Question: I'm calculating the necessary oints for a bezier curve between to geo location points to draw the line at Google Maps V2. My problem is that it doesn't work correctly if the line has to be drawn 'over the pacific ocean', e.g. start point is in Tokyo and end point is in Vancouver. The points are calculated in the wrong direction (to the east around the earth) and not to the west. Locations points across the Atlantic ocean or Asia are calculated and drawn correct.
Where is the error in my code or my thinking?
Here is the code for calculating:
'''
public static ArrayList<LatLng> bezier(LatLng p1, LatLng p2, double arcHeight, double skew, boolean up){
ArrayList<LatLng> list = new ArrayList<LatLng>();
try {
if(p1.longitude > p2.longitude){
LatLng tmp = p1;
p1 = p2;
p2 = tmp;
}
LatLng c = midPoint(p1, p2, 0);
Log.v(TAG, "P1: " + p1.toString());
Log.v(TAG, "P2: " + p2.toString());
Log.v(TAG, "C: " + c.toString());
double cLat = c.latitude;
double cLon = c.longitude;
//add skew and arcHeight to move the midPoint
if(Math.abs(p1.longitude - p2.longitude) < 0.0001){
if(up){
cLon -= arcHeight;
}else{
cLon += arcHeight;
cLat += skew;
}
}else{
if(up){
cLat += arcHeight;
}else{
cLat -= arcHeight;
cLon += skew;
}
}
list.add(p1);
//calculating points for bezier
double tDelta = 1.0/10;
for (double t = 0; t <= 1.0; t+=tDelta) {
double oneMinusT = (1.0-t);
double t2 = Math.pow(t, 2);
double lon = oneMinusT * oneMinusT * p1.longitude
+ 2 * oneMinusT * t * cLon
+ t2 * p2.longitude;
double lat = oneMinusT * oneMinusT * p1.latitude
+ 2 * oneMinusT * t * cLat
+ t2 * p2.latitude;
Log.v(TAG, "t: " + t + "[" + lat +"|" + lon + "]");
list.add(new LatLng(lat, lon));
}
list.add(p2);
} catch (Exception e) {
Log.e(TAG, "bezier", e);
}
return list;
}
'''
Here is the output from logcat with the calculated points;
'''
P1: lat/lng: (35.76472,140.38639)
P2: lat/lng: (49.19489,-123.17923)
C: lat/lng: (53.760800330485814,-178.27615766444313)
t: 0.0[35.76472|140.38639]
t: 0.1[39.17431615948745|80.39147522040025]
t: 0.2[42.12467250575547|27.871749947378213]
t: 0.3[44.61578903880404|-17.172785819066128]
t: 0.4[46.647665758633195|-54.7421320789327]
t: 0.5[48.22030266524291|-84.83628883222157]
t: 0.6[49.333699758633195|-107.4552560789327]
t: 0.7[49.98785703880404|-122.59903381906611]
t: 0.7[50.18277450575546|-130.2676220526218]
t: 0.8[49.918452159487444|-130.46102077959978]
t: 0.9[49.19489|-123.17923000000002]
'''
And here is a screenshot of the map:

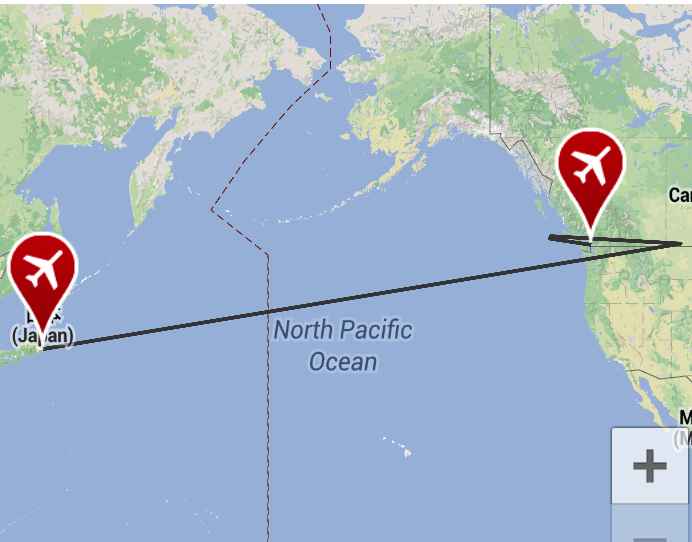
Answer: I've decided to convert the geo locations to a <URL> and then do the calculation. This worked.
Here are the changes:
'''
//inside bezier(...)
CartesianCoordinates cart1 = new CartesianCoordinates(p1);
CartesianCoordinates cart2 = new CartesianCoordinates(p2);
CartesianCoordinates cart3 = new CartesianCoordinates(cLat, cLon);
for (double t = 0; t <= 1.0; t += tDelta) {
double oneMinusT = (1.0 - t);
double t2 = Math.pow(t, 2);
double y = oneMinusT * oneMinusT * cart1.y + 2 * t * oneMinusT * cart3.y + t2 * cart2.y;
double x = oneMinusT * oneMinusT * cart1.x + 2 * t * oneMinusT * cart3.x + t2 * cart2.x;
double z = oneMinusT * oneMinusT * cart1.z + 2 * t * oneMinusT * cart3.z + t2 * cart2.z;
LatLng control = CartesianCoordinates.toLatLng(x, y, z);
if (Config.DEBUG)
Log.v(TAG, "t: " + t + control.toString());
list.add(control);
}
'''
with CartesianCoordinates:
'''
private static class CartesianCoordinates {
private static final int R = 6371; // approximate radius of earth
double x;
double y;
double z;
public CartesianCoordinates(LatLng p) {
this(p.latitude, p.longitude);
}
public CartesianCoordinates(double lat, double lon) {
double _lat = Math.toRadians(lat);
double _lon = Math.toRadians(lon);
x = R * Math.cos(_lat) * Math.cos(_lon);
y = R * Math.cos(_lat) * Math.sin(_lon);
z = R * Math.sin(_lat);
}
public static LatLng toLatLng(double x, double y, double z){
return new LatLng(Math.toDegrees(Math.asin(z / R)), Math.toDegrees(Math.atan2(y, x)));
}
}
'''
Method to calculate the midpoint of two coordinates (maybe not 100% perfect mathematically correct):
'''
private static LatLng midPoint(LatLng p1, LatLng p2) throws IllegalArgumentException{
if(p1 == null || p2 == null)
throw new IllegalArgumentException("two points are needed for calculation");
double lat1;
double lon1;
double lat2;
double lon2;
//convert to radians
lat1 = Math.toRadians(p1.latitude);
lon1 = Math.toRadians(p1.longitude);
lat2 = Math.toRadians(p2.latitude);
lon2 = Math.toRadians(p2.longitude);
double x1 = Math.cos(lat1) * Math.cos(lon1);
double y1 = Math.cos(lat1) * Math.sin(lon1);
double z1 = Math.sin(lat1);
double x2 = Math.cos(lat2) * Math.cos(lon2);
double y2 = Math.cos(lat2) * Math.sin(lon2);
double z2 = Math.sin(lat2);
double x = (x1 + x2)/2;
double y = (y1 + y2)/2;
double z = (z1 + z2)/2;
double lon = Math.atan2(y, x);
double hyp = Math.sqrt(x*x + y*y);
// HACK: 0.9 and 1.1 was found by trial and error; this is probably *not* the right place to apply mid point shifting
double lat = Math.atan2(.9*z, hyp);
if(lat>0) lat = Math.atan2(1.1*z, hyp);
if(Config.DEBUG)
Log.v(TAG, Math.toDegrees(lat) + " " + Math.toDegrees(lon));
return new LatLng(Math.toDegrees(lat), Math.toDegrees(lon));
}
'''